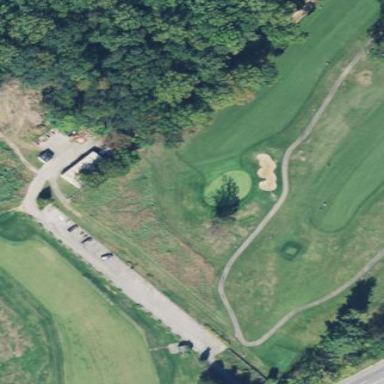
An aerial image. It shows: Golf fairway surrounded by grass.